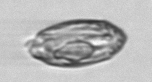
Label: Katodinium_or_Torodinium